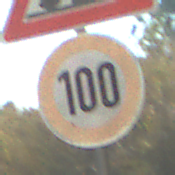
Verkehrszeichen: Geschwindigkeit100
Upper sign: SteinschlagRechts
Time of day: MorningAfternoon
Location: Outdoor (Nature)
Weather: PartlyCloudy
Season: NotSpecified
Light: Natural